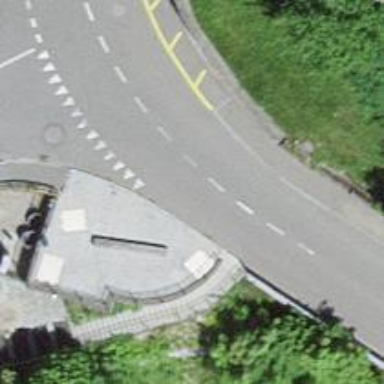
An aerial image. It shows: Asphalt footway with unmarked crossing. The crossing has markings.